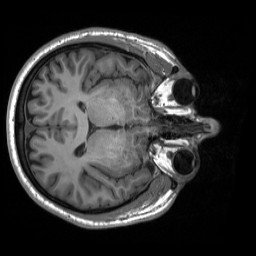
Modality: T1w
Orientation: axial
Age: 44
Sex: male
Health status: ill
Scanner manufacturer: siemens
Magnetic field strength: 3 T
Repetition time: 2.3 s
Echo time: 0.00201 s